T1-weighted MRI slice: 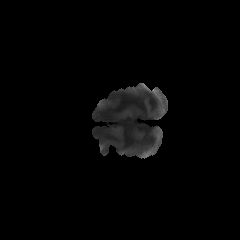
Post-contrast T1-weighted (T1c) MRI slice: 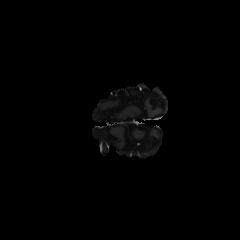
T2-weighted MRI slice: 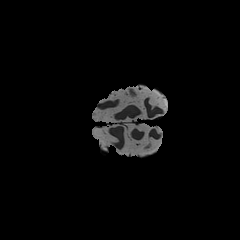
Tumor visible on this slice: no